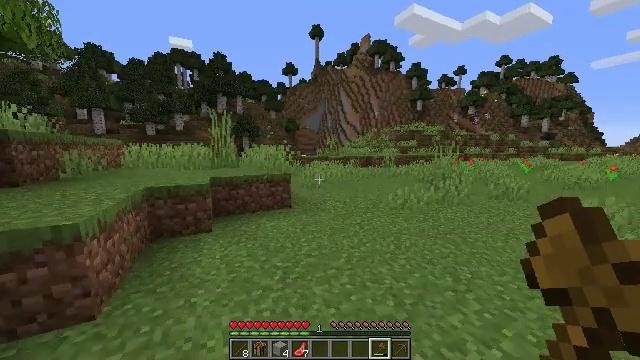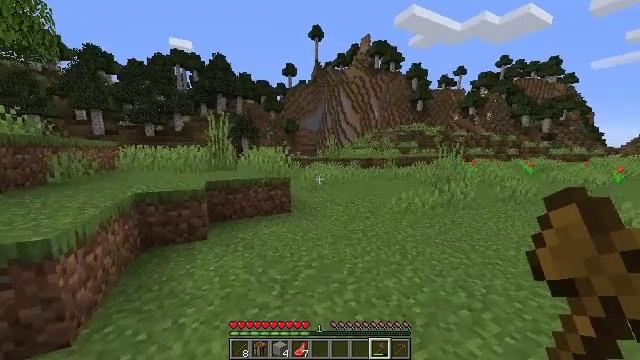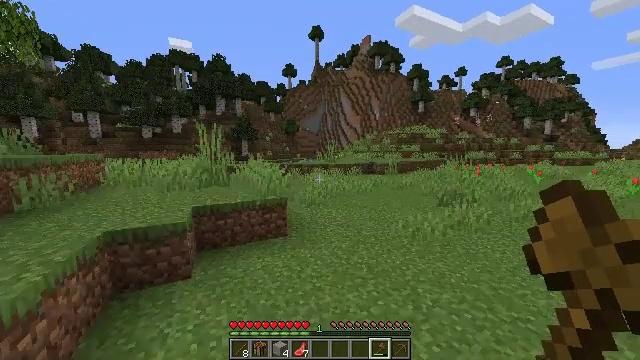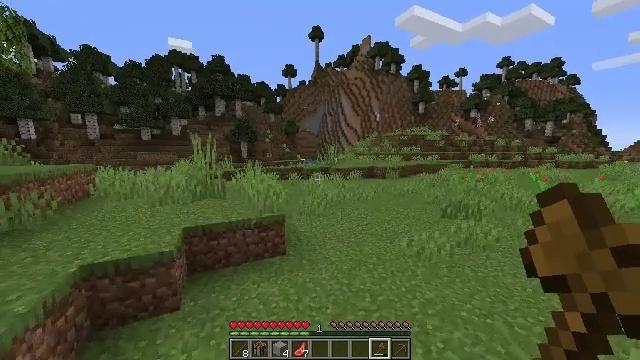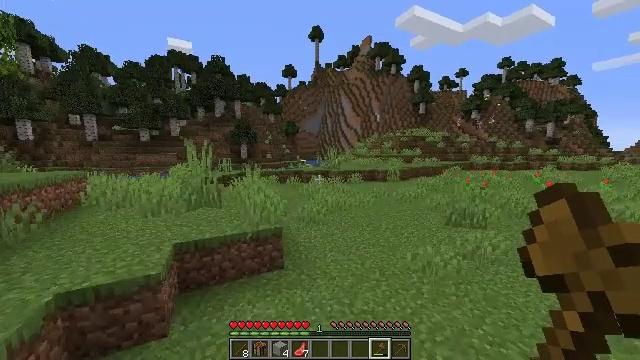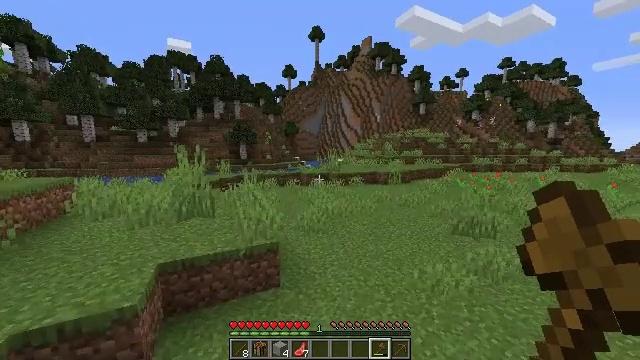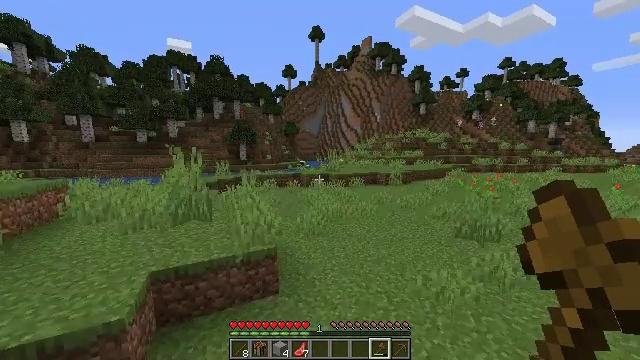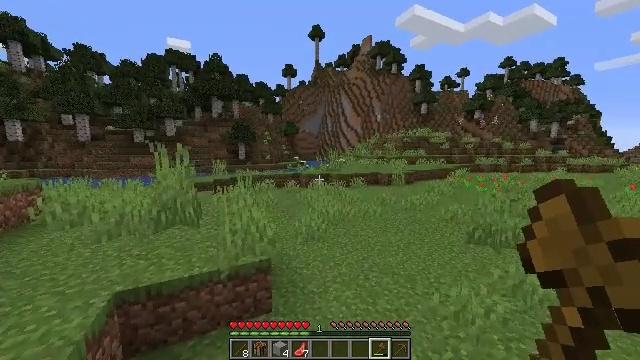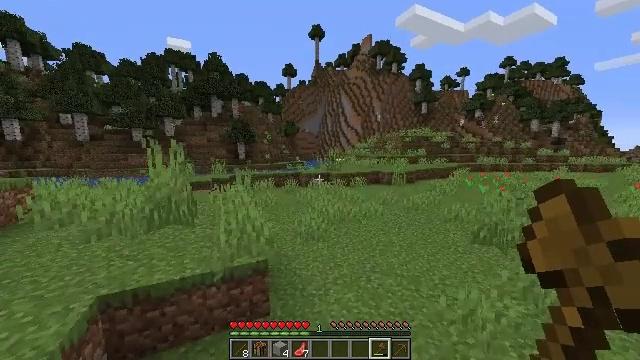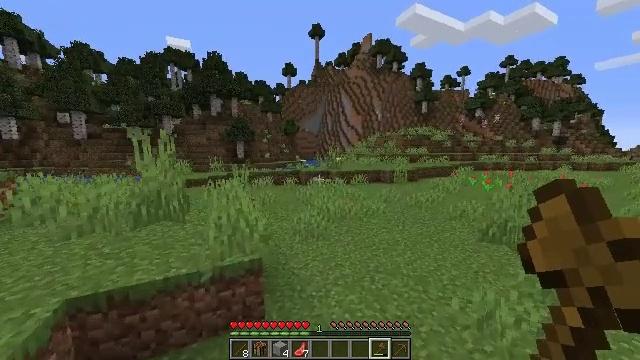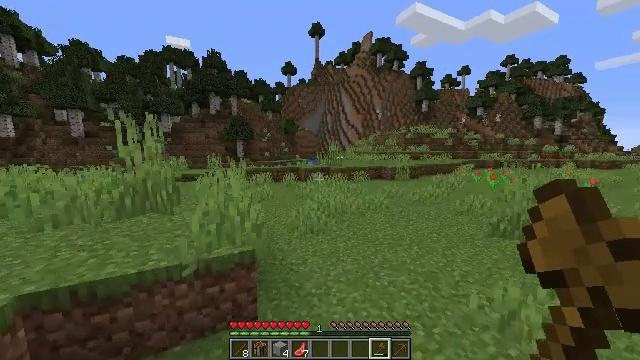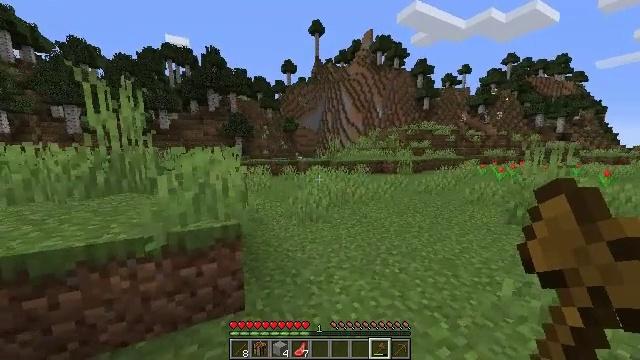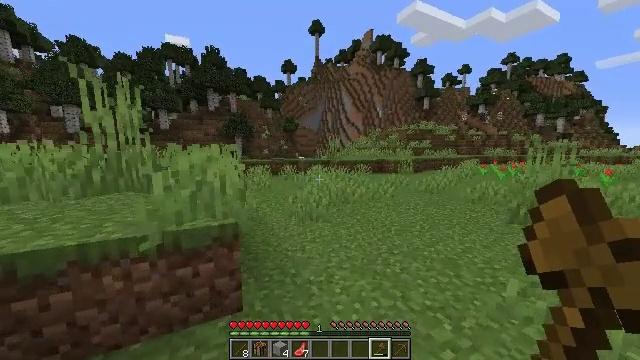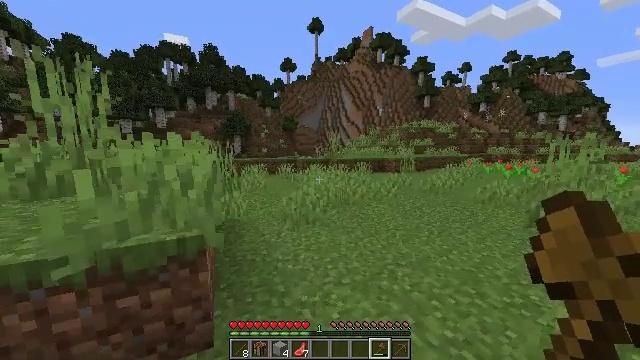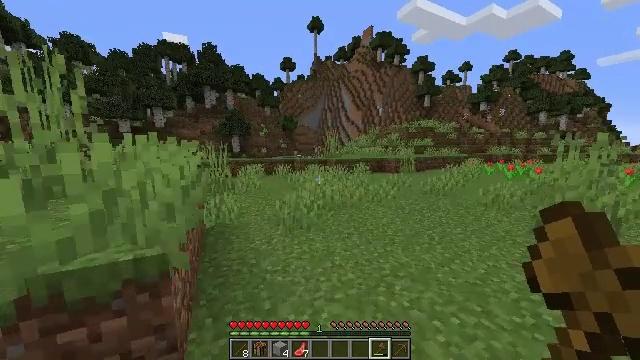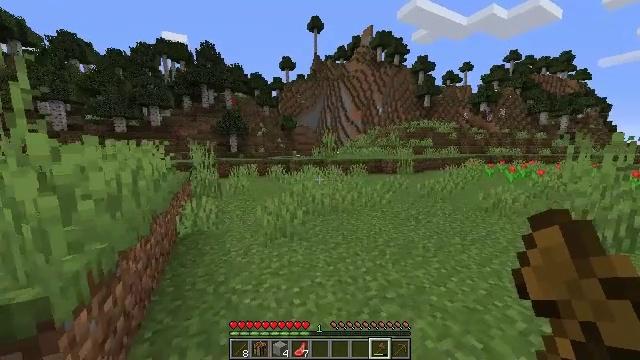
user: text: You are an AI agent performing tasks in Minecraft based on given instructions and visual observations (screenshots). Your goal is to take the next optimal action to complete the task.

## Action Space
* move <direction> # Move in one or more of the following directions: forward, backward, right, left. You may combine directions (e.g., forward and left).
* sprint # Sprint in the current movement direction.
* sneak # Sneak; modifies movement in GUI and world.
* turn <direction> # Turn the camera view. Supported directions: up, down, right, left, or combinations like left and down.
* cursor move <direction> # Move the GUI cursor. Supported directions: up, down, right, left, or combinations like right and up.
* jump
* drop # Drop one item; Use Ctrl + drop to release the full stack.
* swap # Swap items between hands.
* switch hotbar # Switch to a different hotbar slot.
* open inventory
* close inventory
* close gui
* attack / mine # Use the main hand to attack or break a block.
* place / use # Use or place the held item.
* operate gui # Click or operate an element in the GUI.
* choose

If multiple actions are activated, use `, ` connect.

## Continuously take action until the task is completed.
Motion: motion action
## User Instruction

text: Gather grass block for landscaping.
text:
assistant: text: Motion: move forward, jump
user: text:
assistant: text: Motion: move forward, jump
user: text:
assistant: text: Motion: move forward, jump
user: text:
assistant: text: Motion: move forward, jump
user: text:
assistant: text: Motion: move forward, jump
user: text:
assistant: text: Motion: move forward, jump
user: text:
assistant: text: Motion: move forward
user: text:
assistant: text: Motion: move forward
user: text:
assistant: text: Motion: move forward
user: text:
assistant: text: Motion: move forward
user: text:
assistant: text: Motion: move forward
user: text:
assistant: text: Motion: move forward and move right
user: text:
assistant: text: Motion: move forward and move right
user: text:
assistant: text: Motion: move forward and move right
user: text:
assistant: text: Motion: move forward and move right
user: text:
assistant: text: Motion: move forward and move right
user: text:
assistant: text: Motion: move forward, jump
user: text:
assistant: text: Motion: move forward, jump
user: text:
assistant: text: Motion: move forward, jump
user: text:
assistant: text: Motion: move forward, jump
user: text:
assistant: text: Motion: move forward, jump
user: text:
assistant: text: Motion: move forward, jump
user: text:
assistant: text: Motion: move forward
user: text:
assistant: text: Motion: move forward
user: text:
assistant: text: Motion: move forward
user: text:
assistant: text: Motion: move forward
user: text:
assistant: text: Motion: move forward
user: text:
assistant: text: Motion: move forward
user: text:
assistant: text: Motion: move forward
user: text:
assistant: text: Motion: move forward